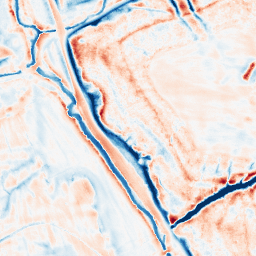
Category: edge_preserving
Decomposition family: bilateral
Decomposition parameters: d: 21
sigma_color: 100
sigma_space: 75
Upsampling method: regularized
Upsampling parameters: scale: 4
lambda_reg: 0.01
Upsampling scale: 4